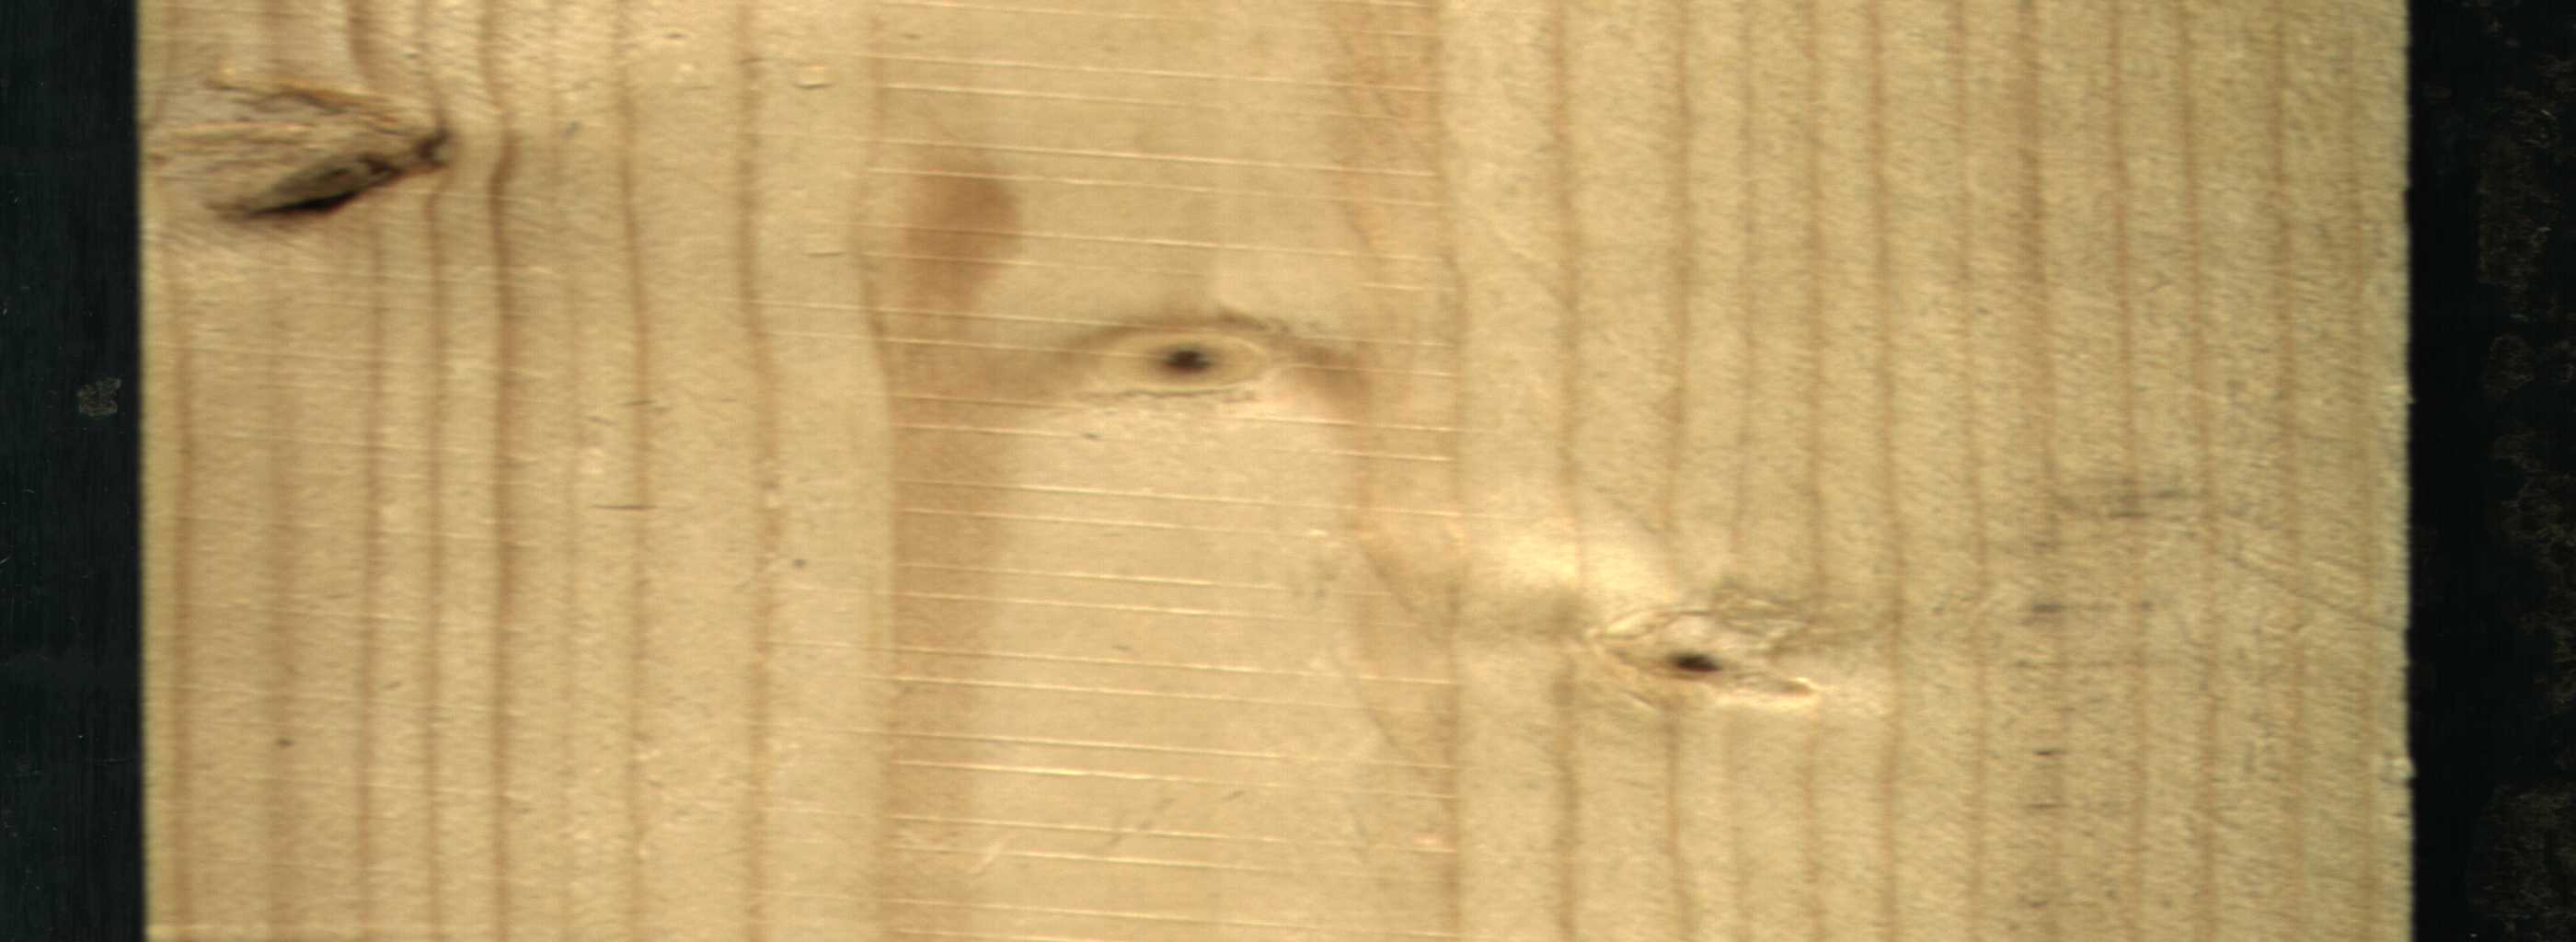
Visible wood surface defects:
Dead_Knot
Live_Knot
Live_Knot